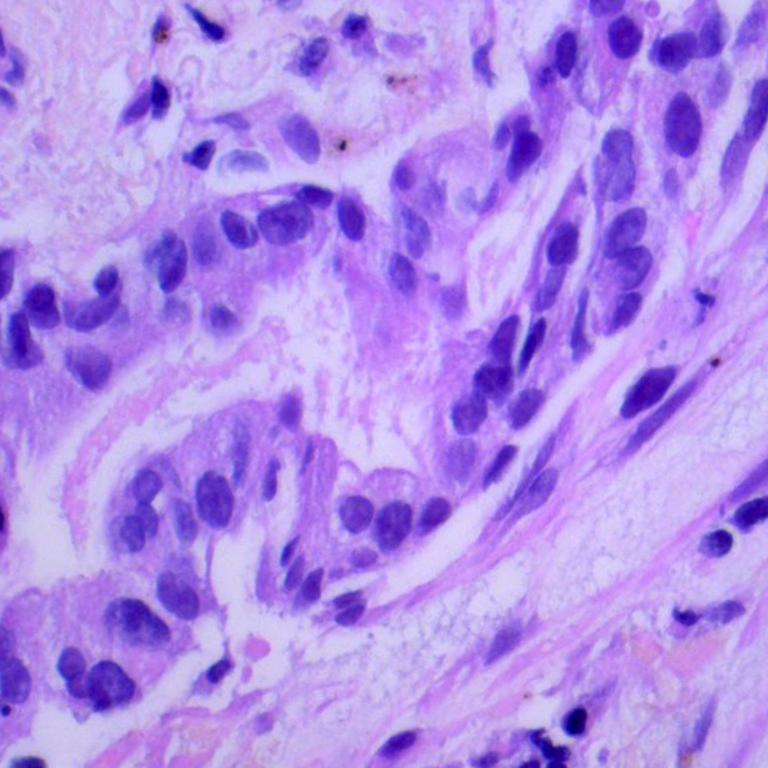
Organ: lung
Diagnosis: adenocarcinomas